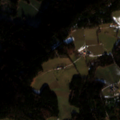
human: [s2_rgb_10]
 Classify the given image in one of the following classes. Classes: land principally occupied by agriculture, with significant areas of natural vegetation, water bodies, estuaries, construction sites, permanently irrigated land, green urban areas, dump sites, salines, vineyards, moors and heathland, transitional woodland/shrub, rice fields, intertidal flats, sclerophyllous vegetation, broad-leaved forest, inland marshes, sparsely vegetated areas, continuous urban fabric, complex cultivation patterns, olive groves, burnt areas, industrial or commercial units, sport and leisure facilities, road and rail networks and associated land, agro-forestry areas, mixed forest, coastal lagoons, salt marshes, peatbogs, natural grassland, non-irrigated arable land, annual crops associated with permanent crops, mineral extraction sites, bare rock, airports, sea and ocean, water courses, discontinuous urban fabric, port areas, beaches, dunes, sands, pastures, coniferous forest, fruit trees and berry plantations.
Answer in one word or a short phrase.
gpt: pastures, land principally occupied by agriculture, with significant areas of natural vegetation, mixed forest